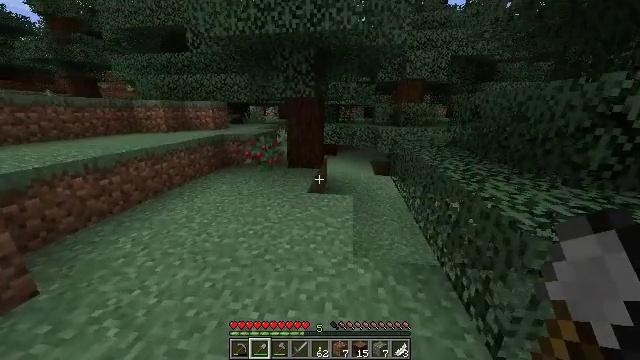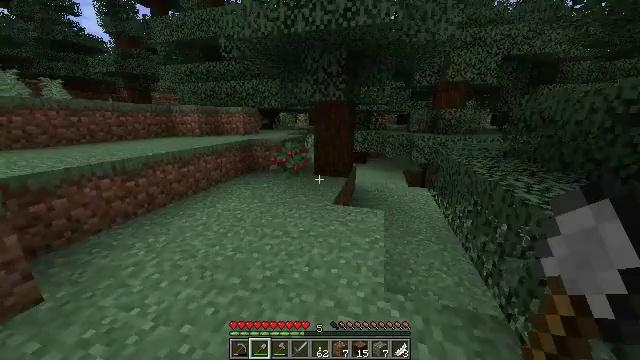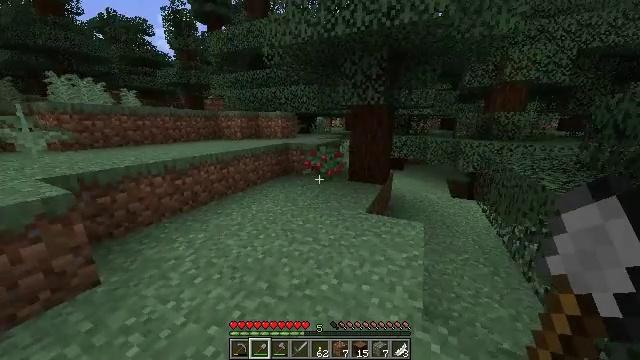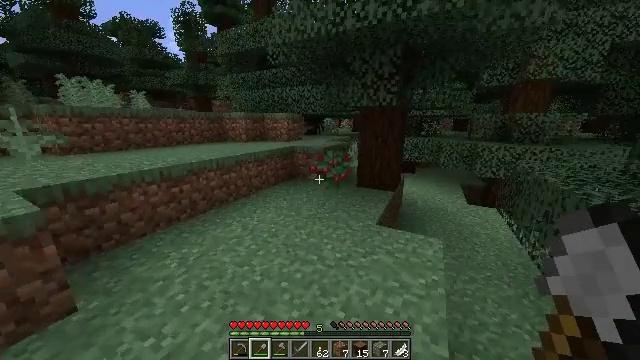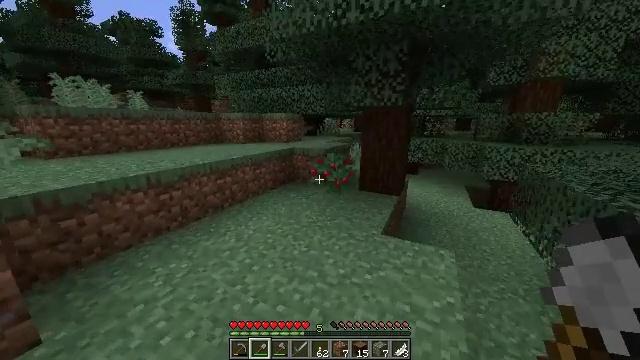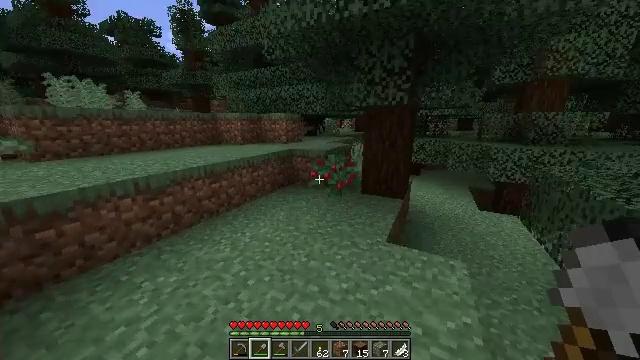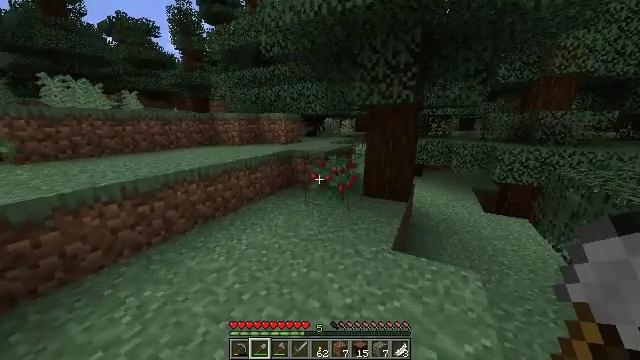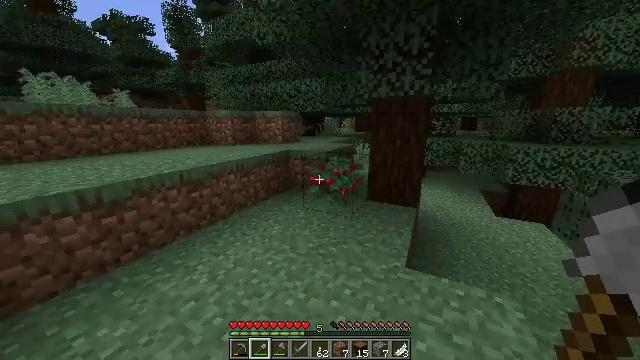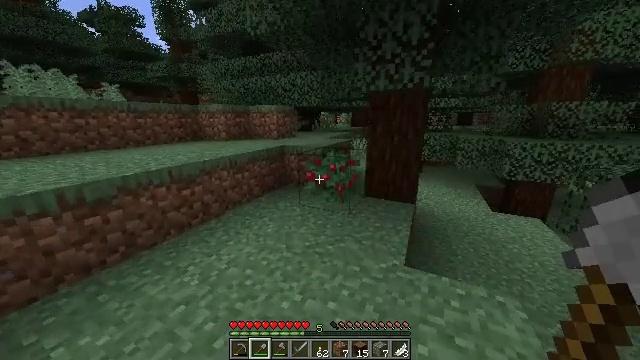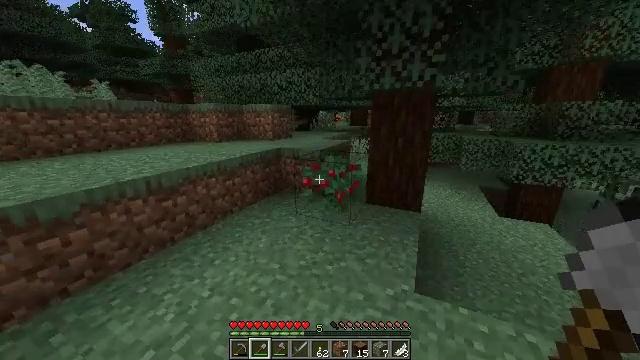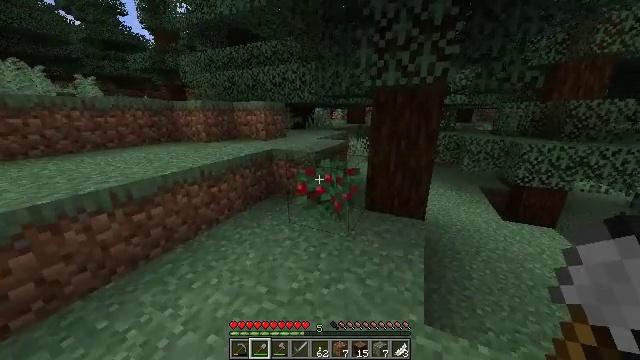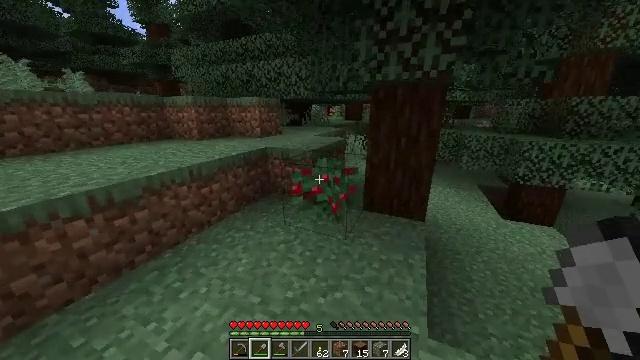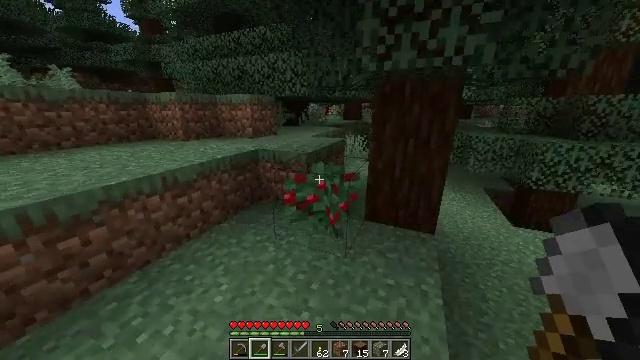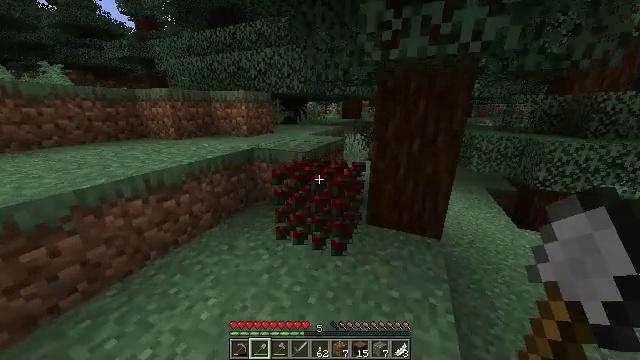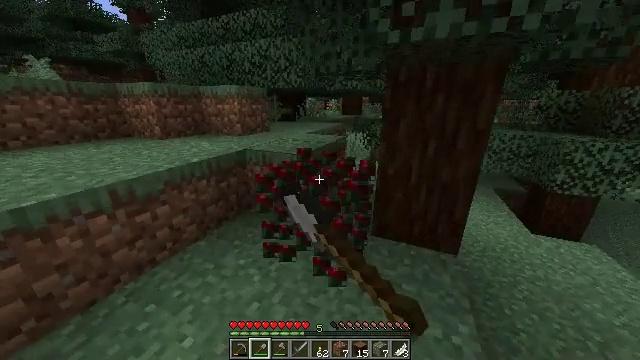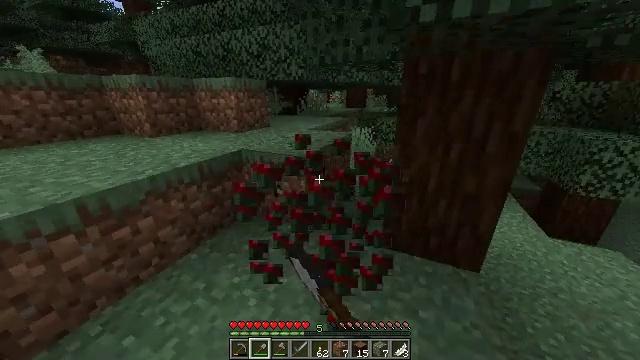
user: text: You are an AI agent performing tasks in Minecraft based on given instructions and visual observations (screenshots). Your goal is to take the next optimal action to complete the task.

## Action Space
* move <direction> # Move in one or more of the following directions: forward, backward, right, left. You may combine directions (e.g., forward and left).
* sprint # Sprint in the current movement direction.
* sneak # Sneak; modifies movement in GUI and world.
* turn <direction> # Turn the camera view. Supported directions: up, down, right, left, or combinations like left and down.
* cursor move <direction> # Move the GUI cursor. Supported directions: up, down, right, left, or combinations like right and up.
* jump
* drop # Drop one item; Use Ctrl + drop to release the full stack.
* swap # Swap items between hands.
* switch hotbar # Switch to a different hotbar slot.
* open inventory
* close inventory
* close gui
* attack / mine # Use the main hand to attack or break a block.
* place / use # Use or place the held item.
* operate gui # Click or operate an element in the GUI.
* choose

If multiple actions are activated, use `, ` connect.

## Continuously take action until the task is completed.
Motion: motion action
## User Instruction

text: Clear the sweet berry bush to collect the sweet berries.
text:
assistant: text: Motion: move forward, sprint, turn left and up
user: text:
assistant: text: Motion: move forward, sprint, turn left and up
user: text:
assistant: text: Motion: move forward, sprint, turn left
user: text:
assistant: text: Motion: move forward, sprint
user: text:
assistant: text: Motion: move forward, sprint
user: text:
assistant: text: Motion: move forward, sprint
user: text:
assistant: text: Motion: move forward
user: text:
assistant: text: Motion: move forward, turn right and down
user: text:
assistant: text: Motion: move forward
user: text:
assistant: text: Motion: move forward
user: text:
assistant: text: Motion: move forward
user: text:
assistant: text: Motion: move forward
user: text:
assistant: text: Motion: move forward, attack / mine
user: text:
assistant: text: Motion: move forward, attack / mine
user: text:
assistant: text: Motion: move forward, turn down, attack / mine
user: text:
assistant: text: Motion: move forward, turn left and down
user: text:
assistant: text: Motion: move forward and move right, turn left and down
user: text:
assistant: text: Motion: move forward and move right, turn left and down
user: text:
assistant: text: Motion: move forward and move right, turn left and down
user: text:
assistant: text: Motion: move forward, turn left and down
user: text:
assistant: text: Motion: turn left
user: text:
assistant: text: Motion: move right, turn left
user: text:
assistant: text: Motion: move right, turn left
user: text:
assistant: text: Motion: move forward and move right, turn left
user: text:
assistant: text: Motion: move forward, turn left and up
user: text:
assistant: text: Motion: move forward, turn left and up
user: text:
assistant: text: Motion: move forward, turn left and up
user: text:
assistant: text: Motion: move forward, turn left and up
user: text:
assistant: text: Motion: move forward, turn left and up
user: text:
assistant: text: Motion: move forward, turn left and up